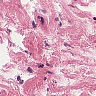
Metastatic tissue present: no